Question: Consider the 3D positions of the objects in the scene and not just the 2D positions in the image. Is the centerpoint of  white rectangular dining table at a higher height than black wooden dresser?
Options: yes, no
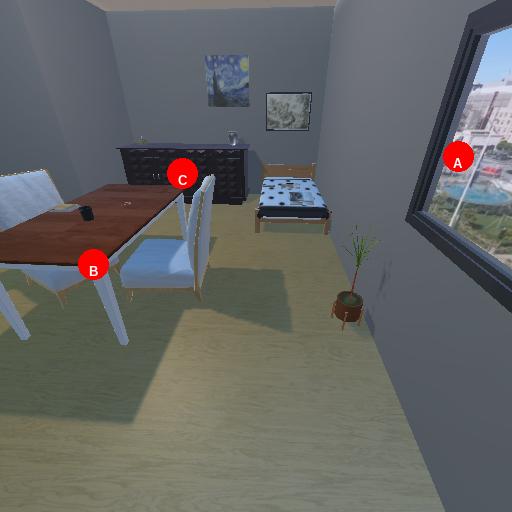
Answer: yes